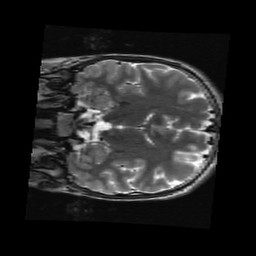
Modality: T2w
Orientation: coronal
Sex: male
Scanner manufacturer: ge
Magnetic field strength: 3 T
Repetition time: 5 s
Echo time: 0.101 s